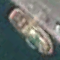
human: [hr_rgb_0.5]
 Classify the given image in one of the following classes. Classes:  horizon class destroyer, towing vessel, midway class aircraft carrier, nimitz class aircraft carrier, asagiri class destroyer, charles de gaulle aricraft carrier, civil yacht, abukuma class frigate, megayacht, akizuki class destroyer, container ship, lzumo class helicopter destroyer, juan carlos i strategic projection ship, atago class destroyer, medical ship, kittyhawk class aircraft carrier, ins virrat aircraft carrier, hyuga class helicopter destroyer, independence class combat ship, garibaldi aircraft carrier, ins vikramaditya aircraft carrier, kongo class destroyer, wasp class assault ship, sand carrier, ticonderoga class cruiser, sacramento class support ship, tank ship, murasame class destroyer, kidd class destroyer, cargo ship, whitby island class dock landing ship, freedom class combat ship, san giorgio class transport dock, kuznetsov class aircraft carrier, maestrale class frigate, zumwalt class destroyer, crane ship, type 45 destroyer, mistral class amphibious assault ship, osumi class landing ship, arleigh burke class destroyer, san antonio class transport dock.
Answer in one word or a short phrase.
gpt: Towing vessel